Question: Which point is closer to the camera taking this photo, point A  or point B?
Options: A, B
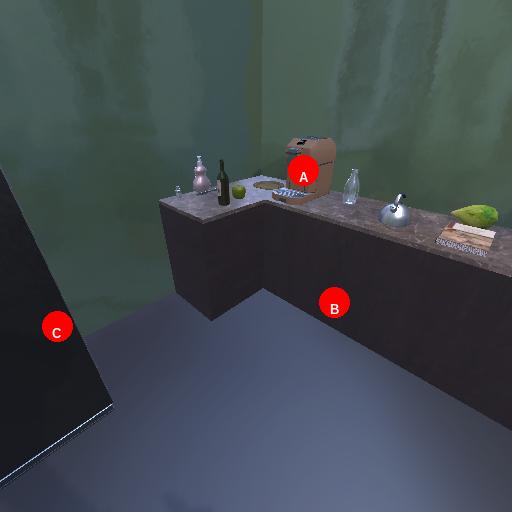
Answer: A